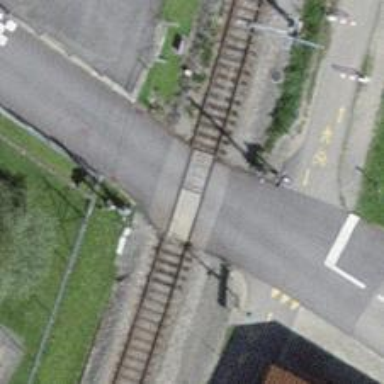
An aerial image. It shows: Railway level crossing.